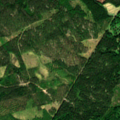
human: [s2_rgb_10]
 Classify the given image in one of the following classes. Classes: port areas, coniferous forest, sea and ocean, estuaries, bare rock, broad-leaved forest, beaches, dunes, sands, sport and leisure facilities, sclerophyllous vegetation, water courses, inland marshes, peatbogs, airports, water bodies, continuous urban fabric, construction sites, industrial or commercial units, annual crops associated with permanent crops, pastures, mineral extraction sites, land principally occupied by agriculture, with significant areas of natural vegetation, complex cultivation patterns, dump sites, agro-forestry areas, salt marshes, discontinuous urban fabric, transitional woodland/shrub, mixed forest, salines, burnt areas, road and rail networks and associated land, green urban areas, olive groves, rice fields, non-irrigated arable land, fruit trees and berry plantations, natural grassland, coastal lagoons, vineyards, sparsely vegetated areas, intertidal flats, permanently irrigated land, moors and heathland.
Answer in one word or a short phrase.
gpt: broad-leaved forest, coniferous forest, mixed forest